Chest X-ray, PA view. Patient: 25 years old, sex M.
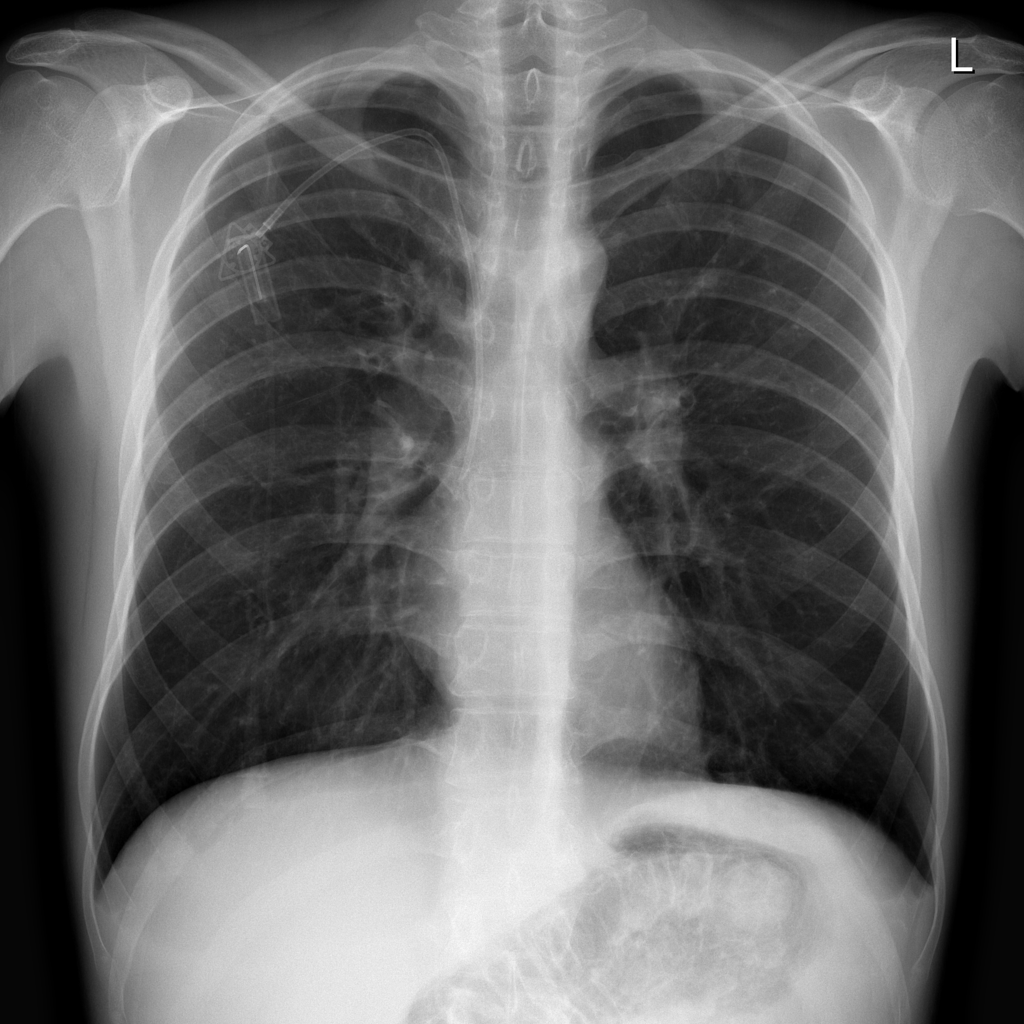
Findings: Infiltration